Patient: sex M, age 52
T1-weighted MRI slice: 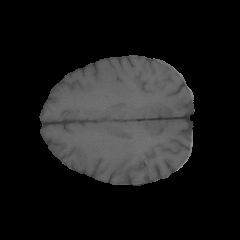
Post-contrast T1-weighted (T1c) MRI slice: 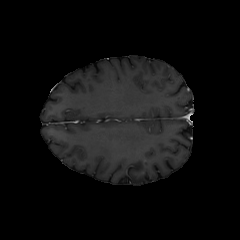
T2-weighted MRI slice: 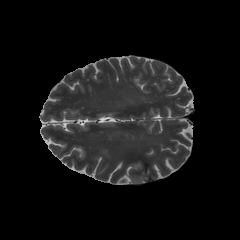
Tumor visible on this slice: yes
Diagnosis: Astrocytoma, IDH-mutant
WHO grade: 3